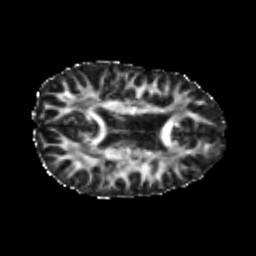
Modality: FA
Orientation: axial
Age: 21
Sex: male
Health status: healthy
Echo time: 0.074 s